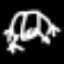
Label: frog